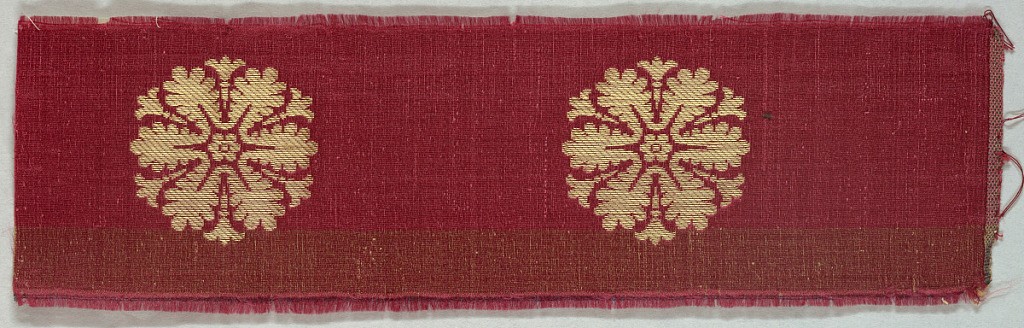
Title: Fragment
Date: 1805
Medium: silk Technique: plain compund satin weave
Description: Red satin ground with figure of rosette in gold-coloured silk.